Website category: university
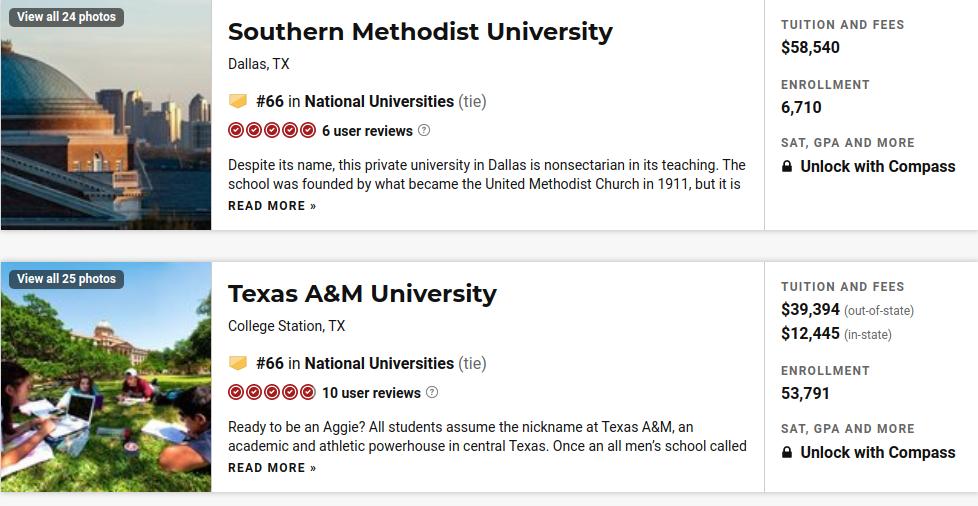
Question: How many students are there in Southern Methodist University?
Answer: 6,710

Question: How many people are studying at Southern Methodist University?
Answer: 6,710

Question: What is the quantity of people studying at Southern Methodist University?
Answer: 6,710

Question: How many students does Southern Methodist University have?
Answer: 6,710

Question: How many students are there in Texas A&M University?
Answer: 53,791

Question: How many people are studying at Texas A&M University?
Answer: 53,791

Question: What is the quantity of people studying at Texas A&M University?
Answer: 53,791

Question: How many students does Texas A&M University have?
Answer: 53,791

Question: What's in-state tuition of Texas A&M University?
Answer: $12,445

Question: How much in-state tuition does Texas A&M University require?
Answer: $12,445

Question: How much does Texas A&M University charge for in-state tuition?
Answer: $12,445

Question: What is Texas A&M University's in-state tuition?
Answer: $12,445

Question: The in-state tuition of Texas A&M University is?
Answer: $12,445

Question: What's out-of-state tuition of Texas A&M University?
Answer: $39,394

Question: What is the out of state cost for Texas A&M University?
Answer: $39,394

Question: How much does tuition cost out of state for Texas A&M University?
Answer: $39,394

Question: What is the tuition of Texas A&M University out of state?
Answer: $39,394

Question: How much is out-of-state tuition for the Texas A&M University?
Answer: $39,394

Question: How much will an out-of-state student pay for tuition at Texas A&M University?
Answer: $39,394

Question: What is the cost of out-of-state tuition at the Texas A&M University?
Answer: $39,394

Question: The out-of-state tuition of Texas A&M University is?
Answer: $39,394

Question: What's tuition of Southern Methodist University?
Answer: $58,540

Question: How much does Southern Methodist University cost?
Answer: $58,540

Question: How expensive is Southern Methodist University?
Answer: $58,540

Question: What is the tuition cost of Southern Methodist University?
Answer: $58,540

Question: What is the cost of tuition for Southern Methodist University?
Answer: $58,540

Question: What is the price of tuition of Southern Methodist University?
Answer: $58,540

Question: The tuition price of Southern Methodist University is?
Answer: $58,540

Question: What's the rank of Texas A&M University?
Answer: #66

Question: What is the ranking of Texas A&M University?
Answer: #66

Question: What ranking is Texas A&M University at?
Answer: #66

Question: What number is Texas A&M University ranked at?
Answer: #66

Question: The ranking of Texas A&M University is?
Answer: #66

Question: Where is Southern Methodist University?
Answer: Dallas, TX

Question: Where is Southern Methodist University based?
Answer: Dallas, TX

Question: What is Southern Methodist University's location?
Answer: Dallas, TX

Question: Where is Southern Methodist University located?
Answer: Dallas, TX

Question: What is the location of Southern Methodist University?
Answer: Dallas, TX

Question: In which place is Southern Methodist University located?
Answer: Dallas, TX

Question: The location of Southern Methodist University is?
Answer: Dallas, TX

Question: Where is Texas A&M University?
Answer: College Station, TX

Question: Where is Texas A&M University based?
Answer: College Station, TX

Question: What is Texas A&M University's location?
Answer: College Station, TX

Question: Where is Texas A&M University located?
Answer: College Station, TX

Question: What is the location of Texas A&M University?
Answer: College Station, TX

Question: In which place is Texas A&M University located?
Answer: College Station, TX

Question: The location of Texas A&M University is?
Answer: College Station, TX

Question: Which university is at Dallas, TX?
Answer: Southern Methodist University

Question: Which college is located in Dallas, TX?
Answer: Southern Methodist University

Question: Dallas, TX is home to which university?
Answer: Southern Methodist University

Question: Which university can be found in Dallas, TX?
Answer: Southern Methodist University

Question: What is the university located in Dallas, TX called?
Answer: Southern Methodist University

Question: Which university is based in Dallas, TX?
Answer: Southern Methodist University

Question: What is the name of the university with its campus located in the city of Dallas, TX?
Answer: Southern Methodist University

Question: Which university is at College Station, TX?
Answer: Texas A&M University

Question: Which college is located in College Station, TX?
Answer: Texas A&M University

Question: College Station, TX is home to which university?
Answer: Texas A&M University

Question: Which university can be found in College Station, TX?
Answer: Texas A&M University

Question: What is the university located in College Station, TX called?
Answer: Texas A&M University

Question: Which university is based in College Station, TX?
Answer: Texas A&M University

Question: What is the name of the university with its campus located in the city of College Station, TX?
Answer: Texas A&M University